I will show an image sequence of human cooking. I have annotated the images with numbered circles. Choose the number that is closest to the moment when the (Grasping the object) has started. You are a five-time world champion in this game. Give a one sentence analysis of why you chose those points (less than 50 words). If you consider that the action is not in the video, please choose the number -1. Provide your answer at the end in a json file of this format: {"points": []}
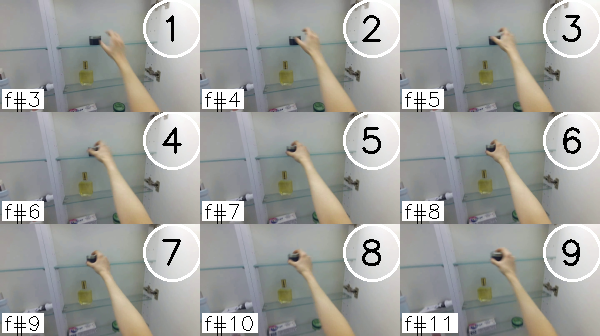
Frame 5 shows the clearest moment of hand-object contact.
{"points": [5]}